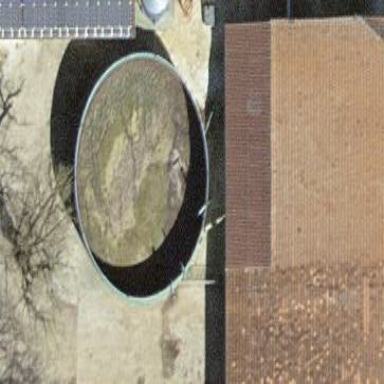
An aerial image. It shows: Silo.